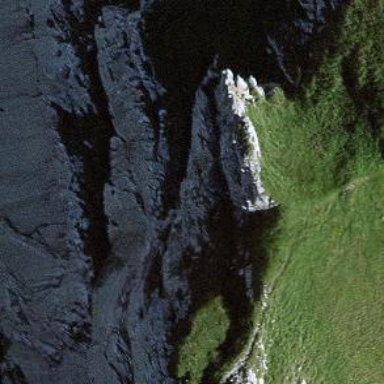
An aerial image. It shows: Natural cliff.